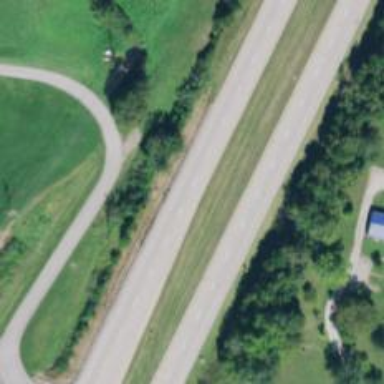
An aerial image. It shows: Primary highway that functions as expressway.